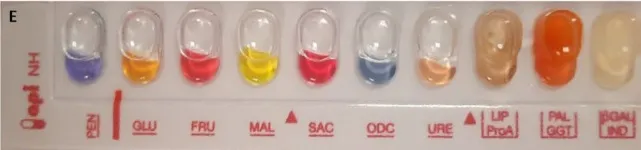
Blood cultures and biochemical tests for Neisseria meningitidis. Biochemical identification gallery api NH.
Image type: pathology (fish)